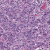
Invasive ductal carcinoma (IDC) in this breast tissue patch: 1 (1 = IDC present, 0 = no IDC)